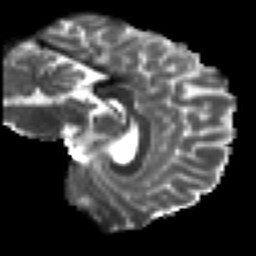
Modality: T2w
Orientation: sagittal
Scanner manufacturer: siemens
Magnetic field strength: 3 T
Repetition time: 7.8 s
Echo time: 0.09 s